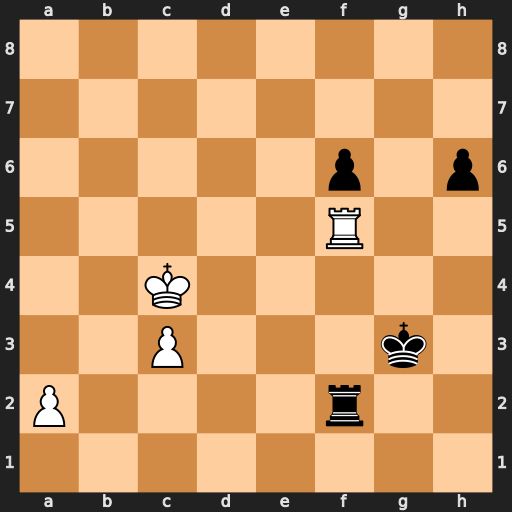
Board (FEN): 8/8/5p1p/5R2/2K5/2P3k1/P4r2/8
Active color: w
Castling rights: -
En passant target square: -
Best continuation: Rxf2 Kxf2 a4 f5 a5 f4 a6 f3 a7